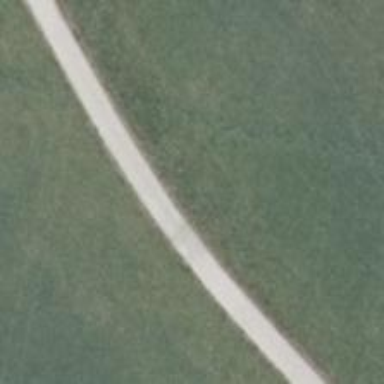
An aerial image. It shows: Gravel footway.